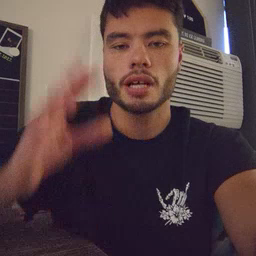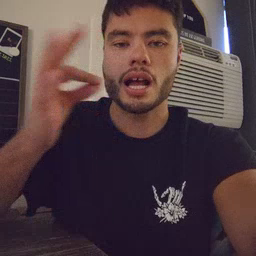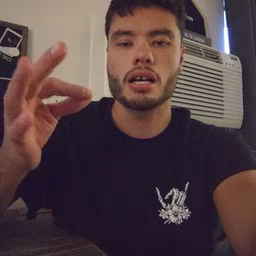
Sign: cat